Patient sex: F
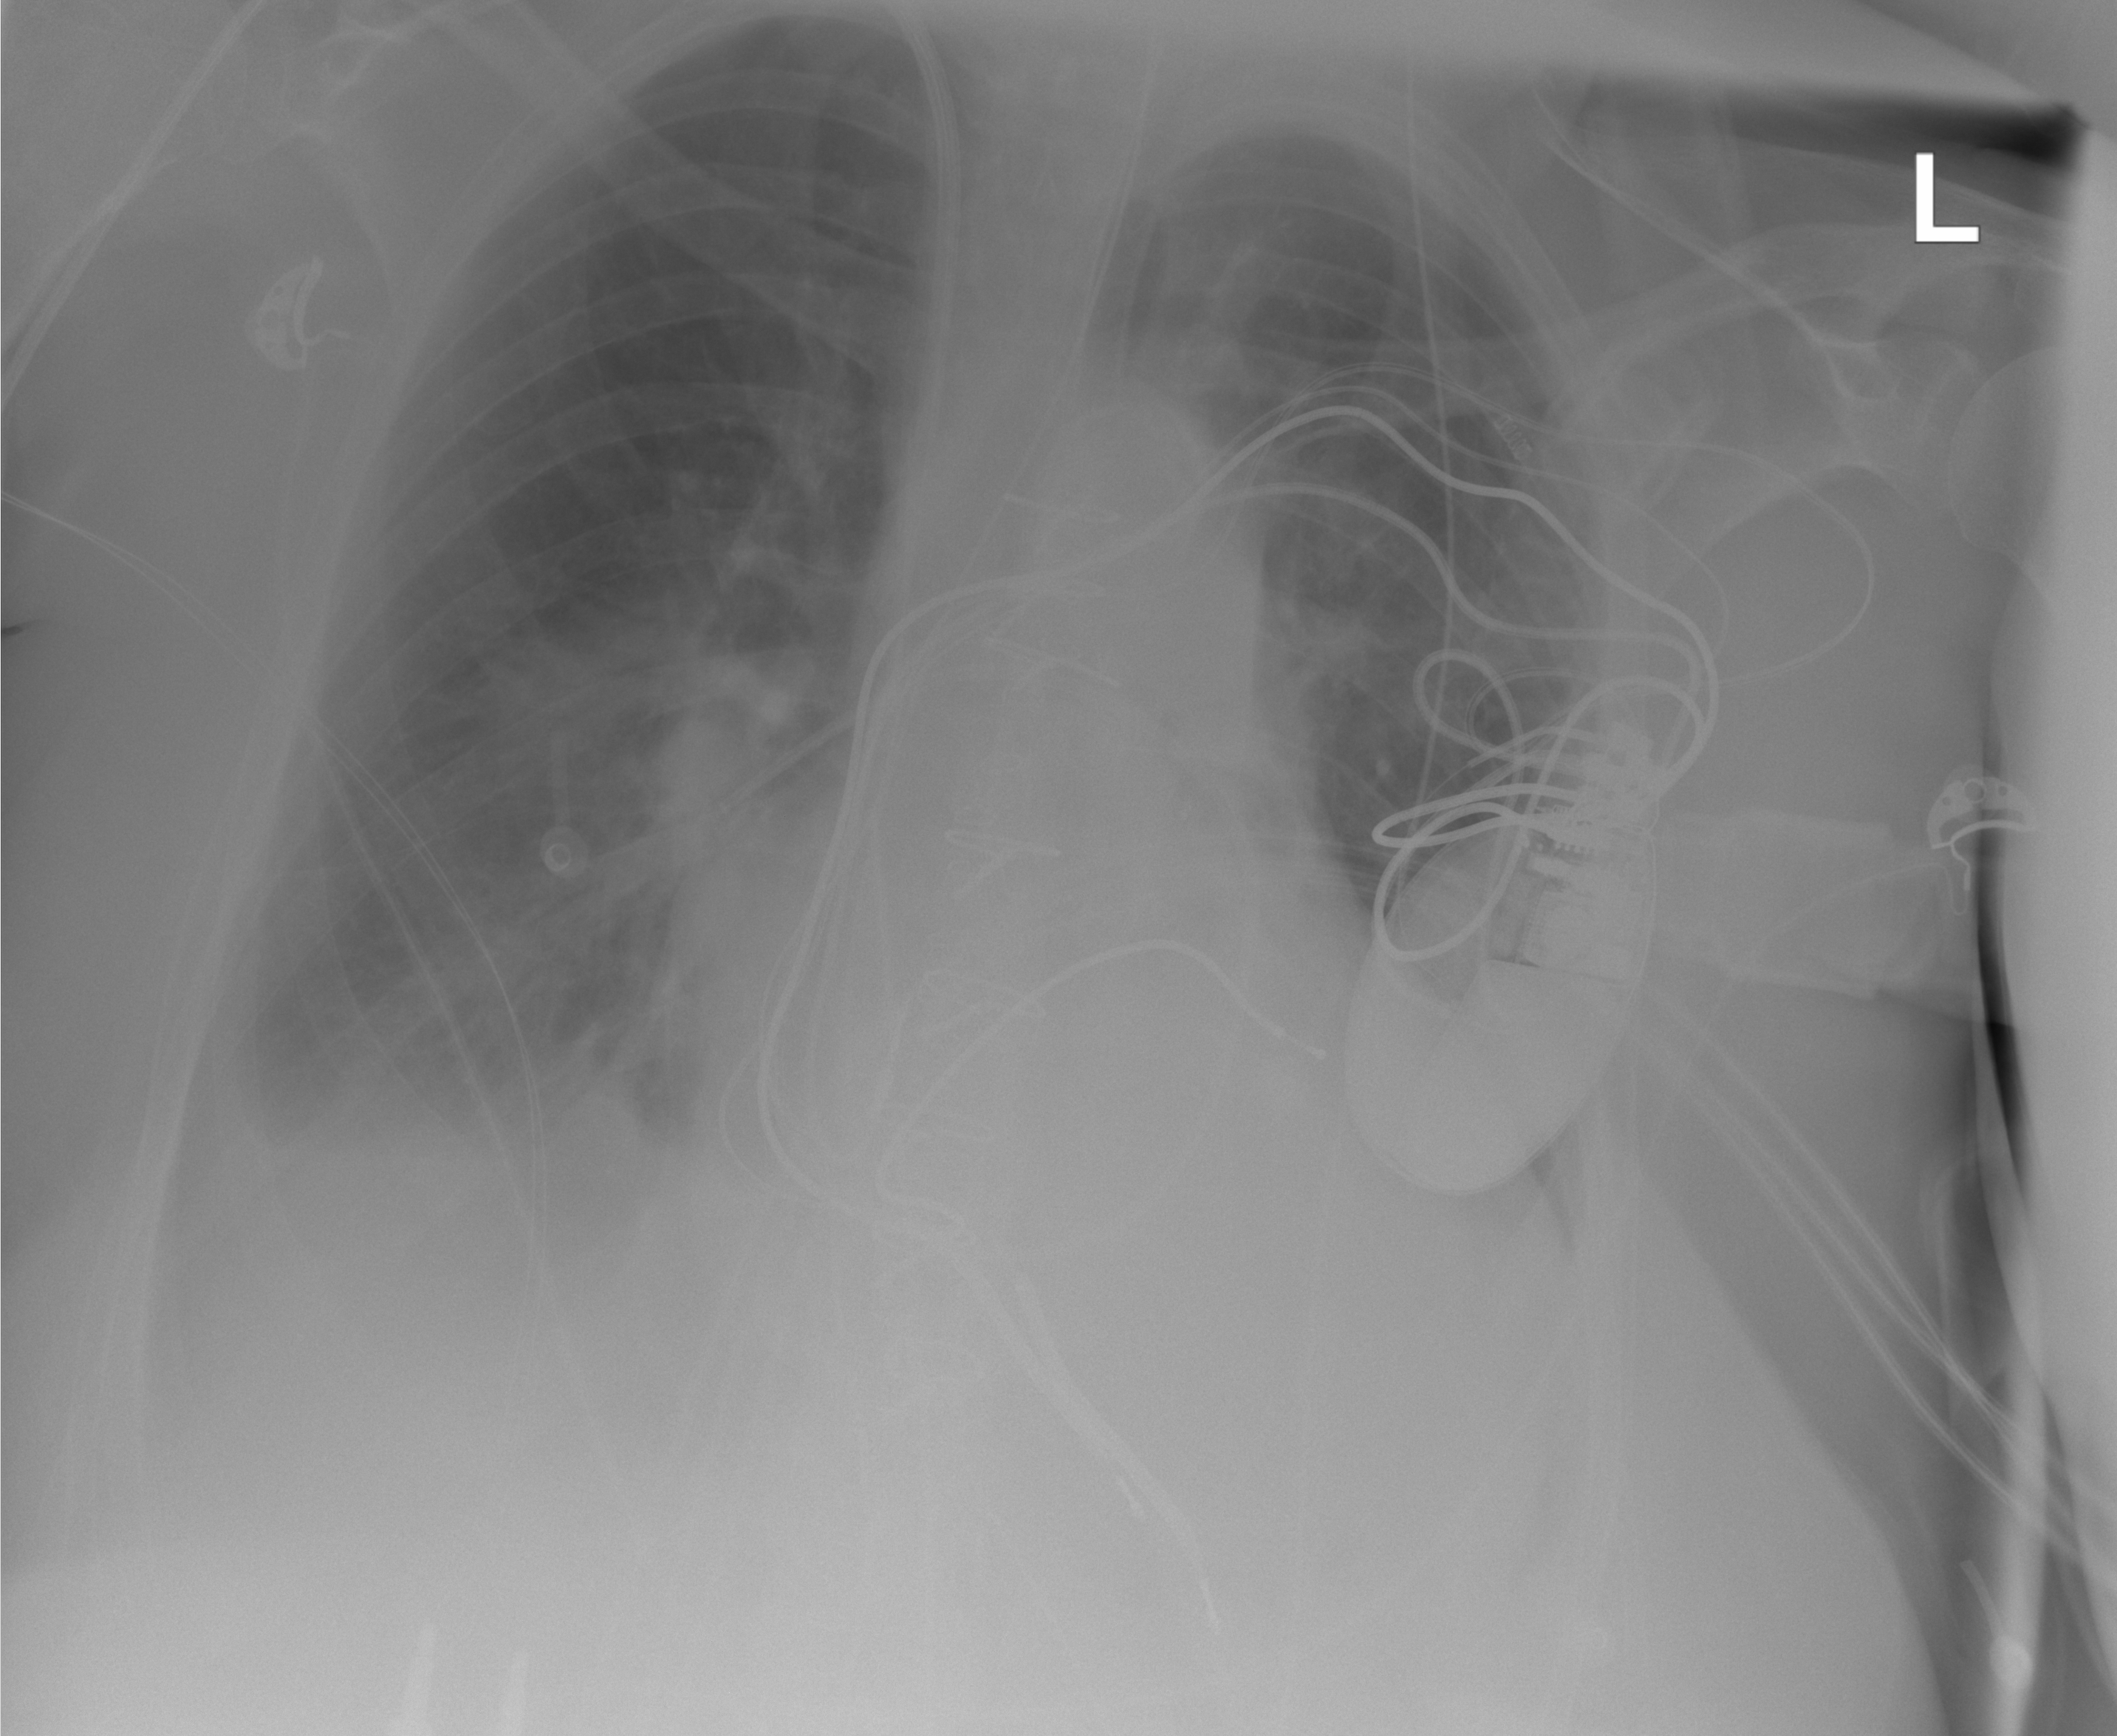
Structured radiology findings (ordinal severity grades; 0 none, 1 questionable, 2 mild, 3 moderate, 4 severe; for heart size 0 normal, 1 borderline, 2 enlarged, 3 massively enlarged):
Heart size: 2
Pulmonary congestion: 0
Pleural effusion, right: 2
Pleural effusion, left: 2
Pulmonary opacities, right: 0
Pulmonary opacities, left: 0
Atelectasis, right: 2
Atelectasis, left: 2